This plot shows a bearing's acceleration signal over time (raw waveform). Determine the bearing's health state. Answer with exactly one of: normal, inner_race, outer_race, ball.
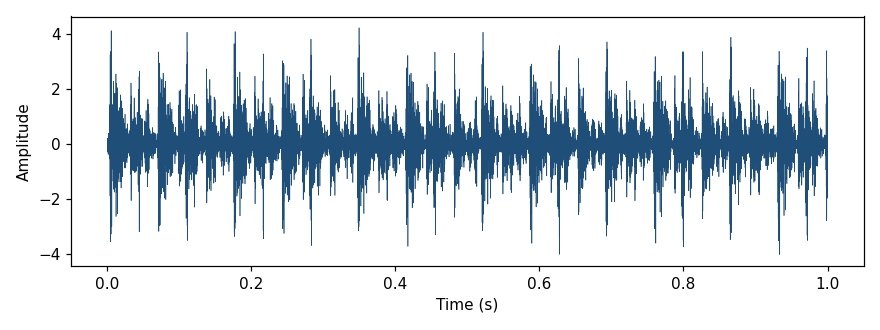
Answer: outer_race